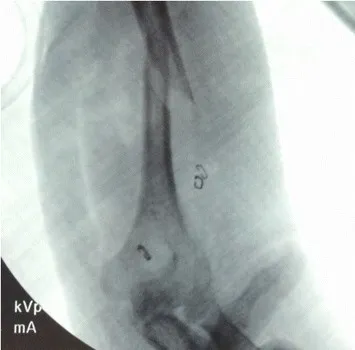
Stress fluoroscopic image noting gross motion at the fracture site.
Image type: radiology (x_ray)